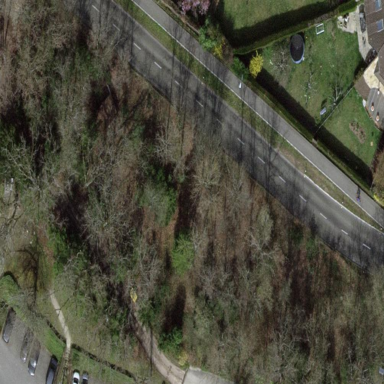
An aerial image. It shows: Mixed woodland with various types of leaves.